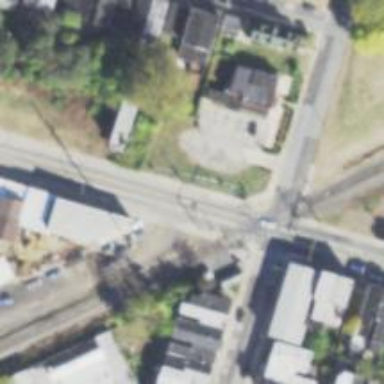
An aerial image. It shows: Railway crossing.